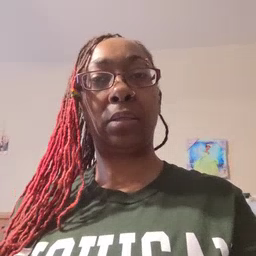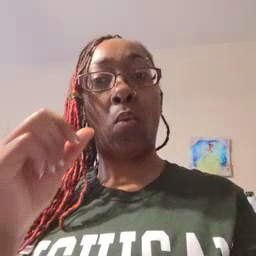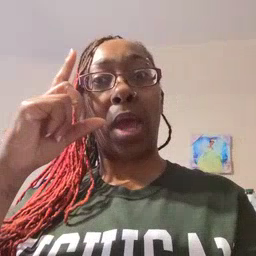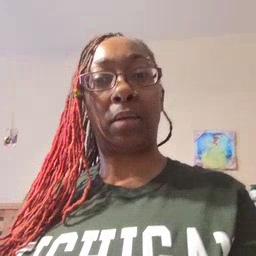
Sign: wake